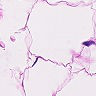
Metastatic tissue present: no